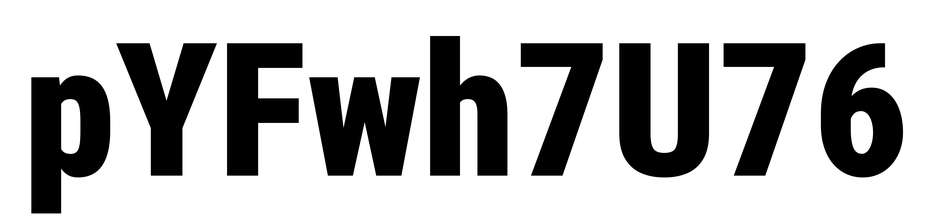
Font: Roboto_Condensed_Black